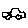
Label: car